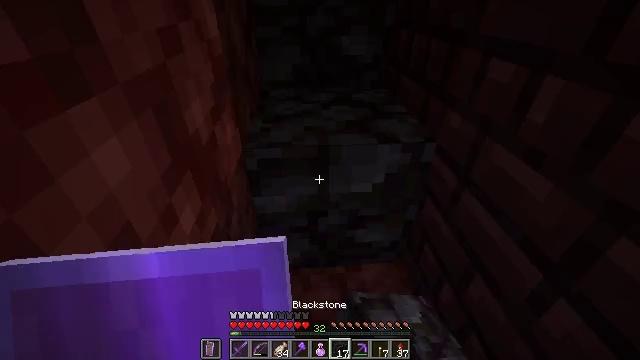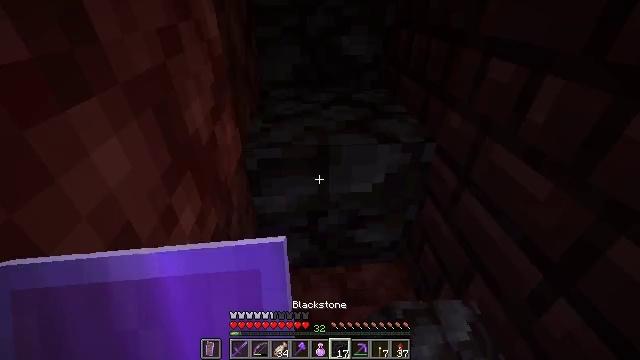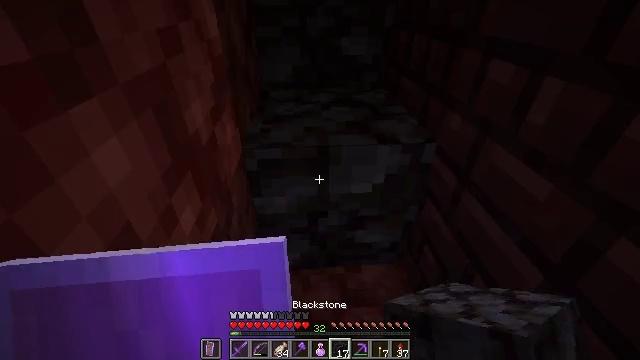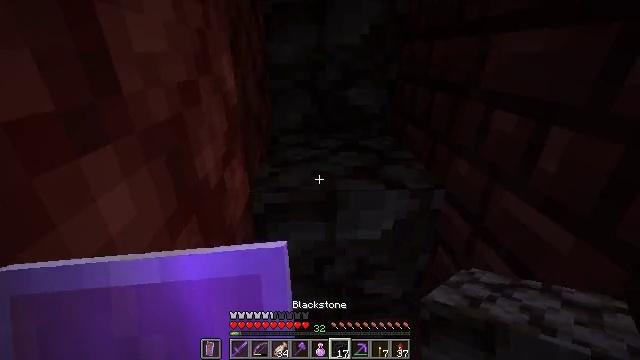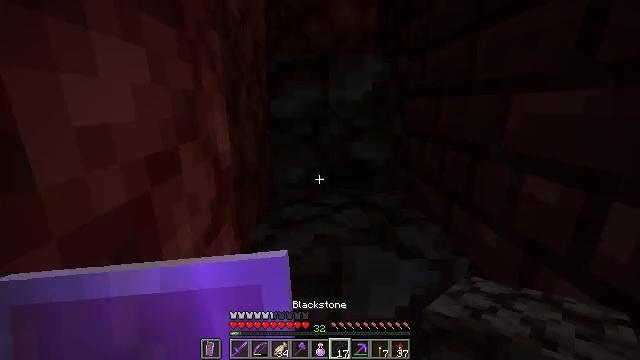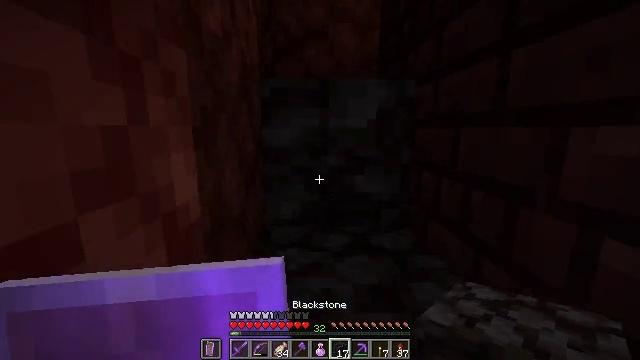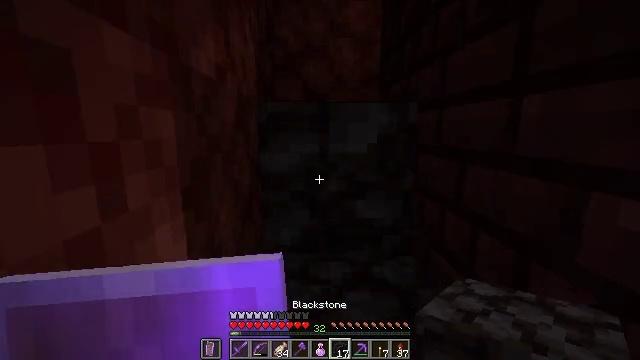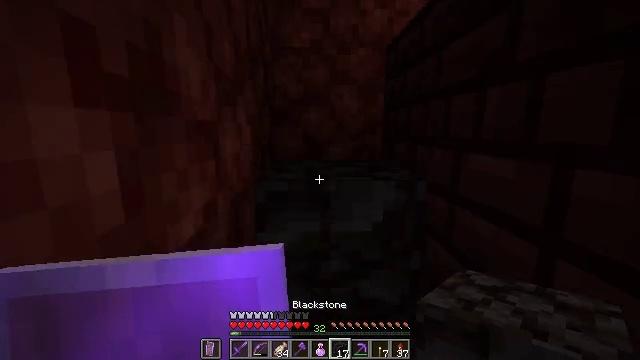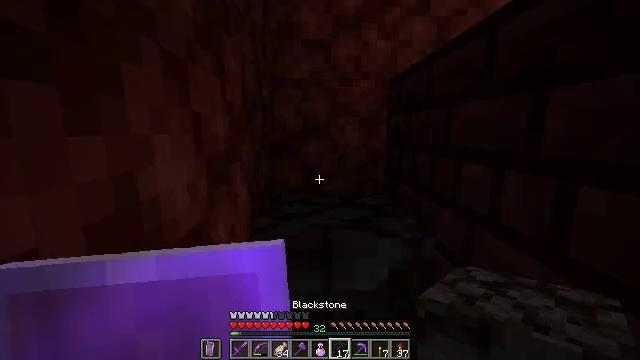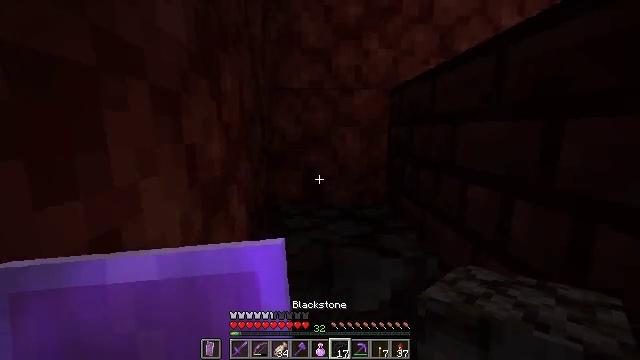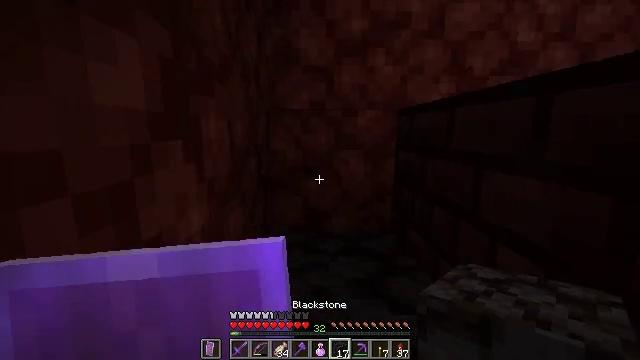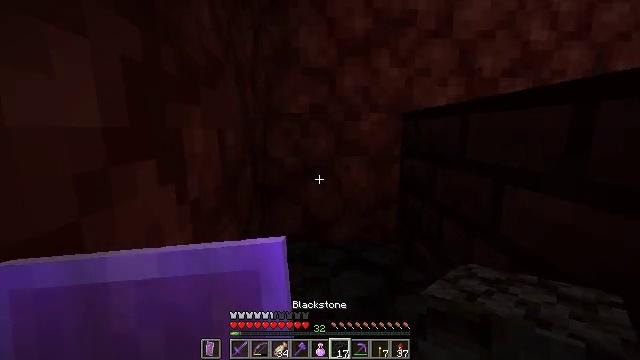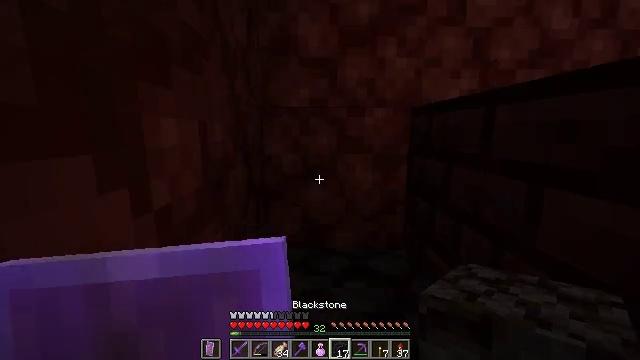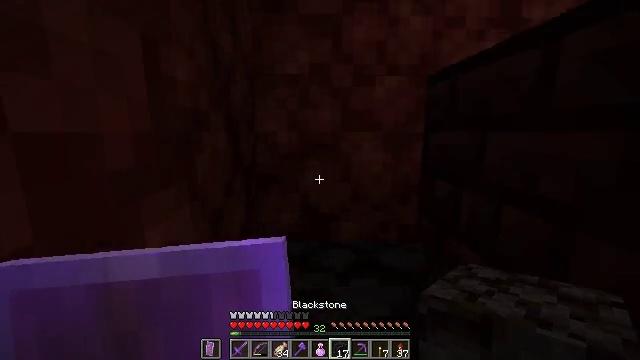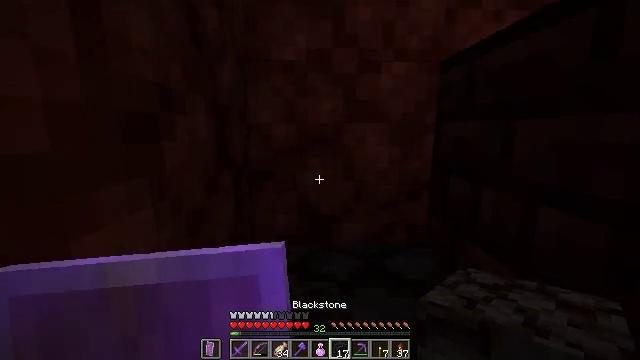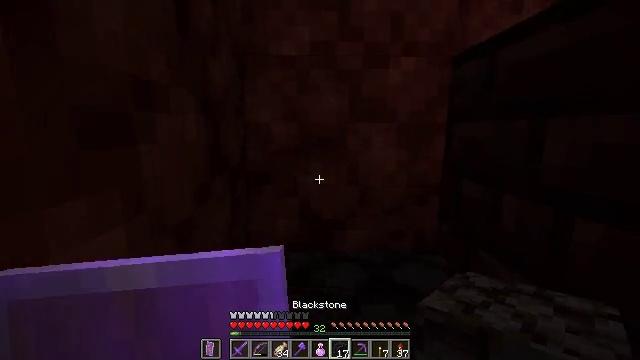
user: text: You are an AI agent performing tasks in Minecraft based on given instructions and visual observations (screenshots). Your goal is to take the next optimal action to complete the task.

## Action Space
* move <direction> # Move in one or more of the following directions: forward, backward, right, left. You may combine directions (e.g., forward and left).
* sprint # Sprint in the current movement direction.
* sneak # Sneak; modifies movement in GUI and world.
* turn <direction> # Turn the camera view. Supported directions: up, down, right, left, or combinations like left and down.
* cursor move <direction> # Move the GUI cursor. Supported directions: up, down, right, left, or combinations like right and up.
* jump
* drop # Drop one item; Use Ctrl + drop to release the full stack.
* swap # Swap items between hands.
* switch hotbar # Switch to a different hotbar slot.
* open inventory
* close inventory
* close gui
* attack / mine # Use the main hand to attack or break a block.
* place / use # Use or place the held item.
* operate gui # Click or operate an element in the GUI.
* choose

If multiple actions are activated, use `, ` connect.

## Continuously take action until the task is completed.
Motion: motion action
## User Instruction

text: Extinguish the fire.
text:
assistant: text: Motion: no_op
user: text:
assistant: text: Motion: no_op
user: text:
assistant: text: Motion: move forward, turn left and up
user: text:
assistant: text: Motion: move forward, turn up
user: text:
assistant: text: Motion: move forward, turn up
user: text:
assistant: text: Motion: move forward, jump
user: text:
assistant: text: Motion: move forward, jump
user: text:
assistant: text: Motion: move forward, jump
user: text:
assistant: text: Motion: move forward, jump
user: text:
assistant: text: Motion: move forward
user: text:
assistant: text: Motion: move forward
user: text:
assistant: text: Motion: move forward
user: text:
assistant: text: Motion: move forward
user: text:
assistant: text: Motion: move forward
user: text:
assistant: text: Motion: move forward and move left
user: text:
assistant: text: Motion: move forward and move left, turn right, jump
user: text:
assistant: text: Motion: move forward and move left, turn right, jump
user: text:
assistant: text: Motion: move forward and move left, turn right, jump
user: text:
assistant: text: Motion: move forward and move left, turn right and down, jump
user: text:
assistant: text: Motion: move forward and move left, turn right
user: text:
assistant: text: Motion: move forward and move left, turn right and down
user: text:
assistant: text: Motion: move forward and move left, turn right and down
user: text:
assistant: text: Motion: move forward and move left, turn right and down
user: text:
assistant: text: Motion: move forward, turn right and down
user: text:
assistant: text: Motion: move forward, turn right and down
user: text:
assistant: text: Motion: move forward, turn right
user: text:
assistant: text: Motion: move forward, jump
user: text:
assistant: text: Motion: move forward, jump
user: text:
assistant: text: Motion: move forward and move left, jump
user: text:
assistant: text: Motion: move forward and move left, jump